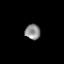
Tissue: prostate
Cell type: Epithelial cells
Senescence score: 0.3216
Nuclear area (px): 226
Mean DAPI intensity: 142.991